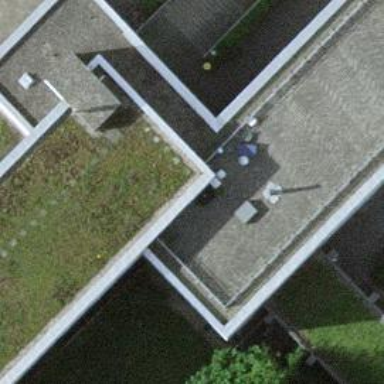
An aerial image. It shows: School building.